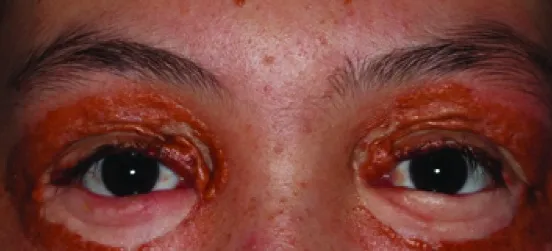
(D) Demonstration of persistent regression of lesions 39 months postoperatively, with only mild recurrence.
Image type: medical_photograph (other_medical_photograph)